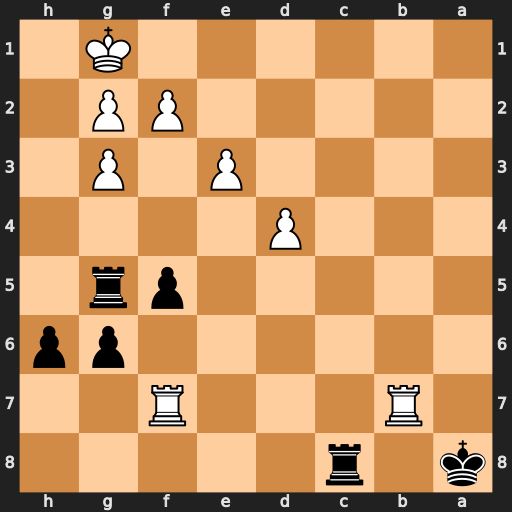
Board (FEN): k1r5/1R3R2/6pp/5pr1/3P4/4P1P1/5PP1/6K1
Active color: b
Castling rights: -
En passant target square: -
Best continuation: Rc1+ Kh2 Rh5#